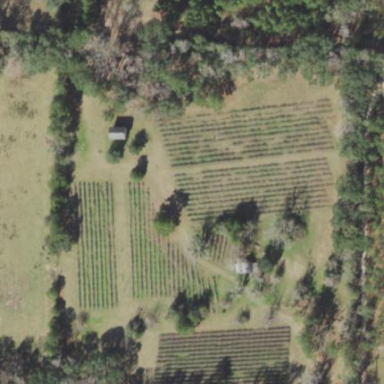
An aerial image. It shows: Plant nursery with trees.